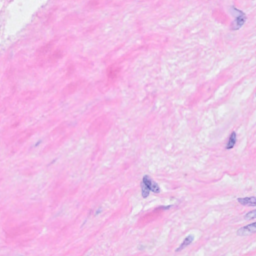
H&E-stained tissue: Breast